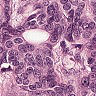
Metastatic tissue present: yes